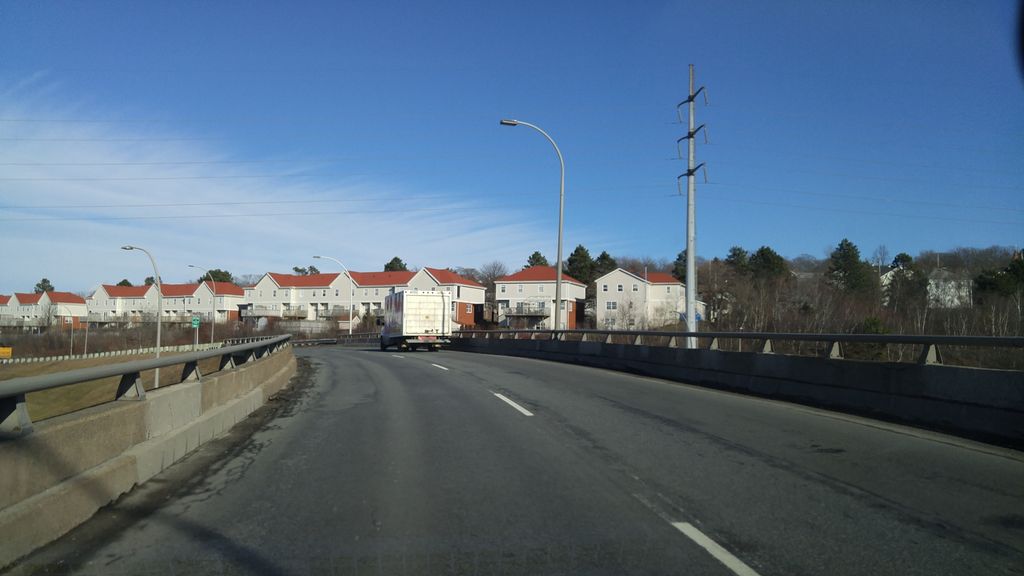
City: halifax